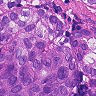
Metastatic tissue present: yes